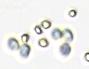
Label: Phaeocystis